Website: bh-photo
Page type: customer-info-address
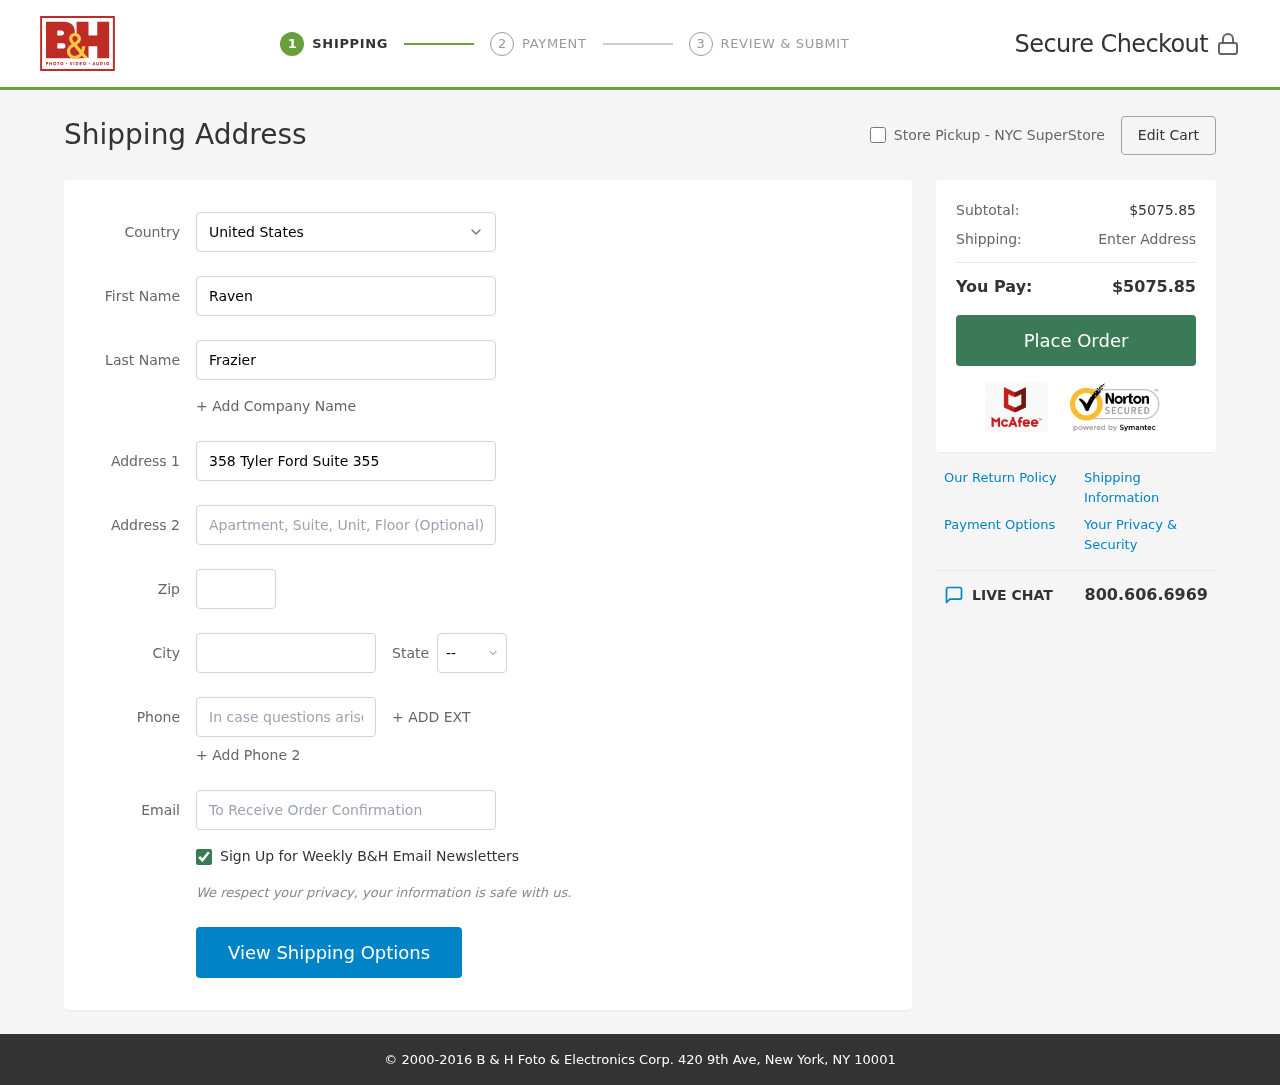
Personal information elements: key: PII_CITY
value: New Daniel
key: PII_COUNTRY
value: United States
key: PII_EMAIL
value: ravenfrazier@yahoo.com
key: PII_FIRSTNAME
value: Raven
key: PII_LASTNAME
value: Frazier
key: PII_PHONE
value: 8348208164
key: PII_POSTCODE
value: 99569
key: PII_STATE_ABBR
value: AS
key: PII_STREET
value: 358 Tyler Ford Suite 355
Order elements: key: ORDER_SUBTOTAL
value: $5075.85
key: ORDER_TOTAL
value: $5075.85